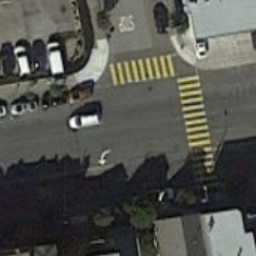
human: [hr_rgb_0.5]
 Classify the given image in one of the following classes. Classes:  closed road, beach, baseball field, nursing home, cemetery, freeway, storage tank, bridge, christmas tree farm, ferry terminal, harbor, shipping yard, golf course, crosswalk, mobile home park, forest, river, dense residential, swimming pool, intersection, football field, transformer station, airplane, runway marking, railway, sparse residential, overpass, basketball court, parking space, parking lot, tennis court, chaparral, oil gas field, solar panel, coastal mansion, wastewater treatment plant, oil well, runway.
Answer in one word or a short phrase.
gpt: crosswalk